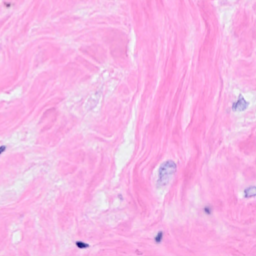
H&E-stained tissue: Breast